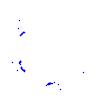
Particle: kaon